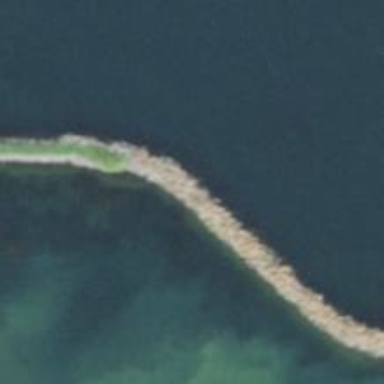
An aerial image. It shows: Breakwater structure.